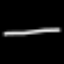
Label: line